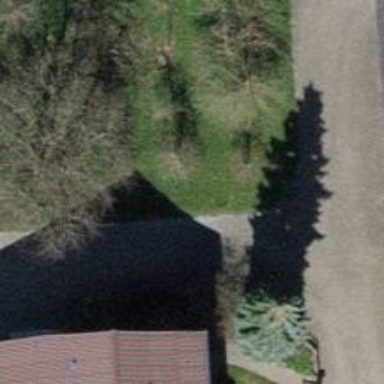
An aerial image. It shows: Shrub in its natural environment.